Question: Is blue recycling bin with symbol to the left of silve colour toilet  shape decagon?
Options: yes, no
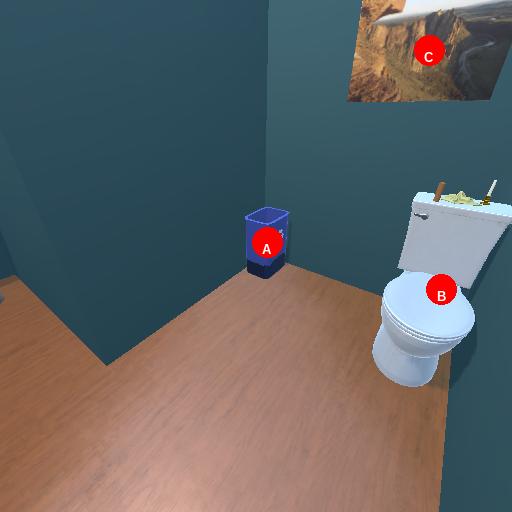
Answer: yes